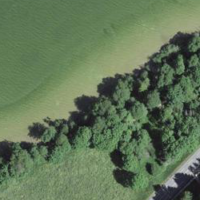
EUNIS habitat code: 24
Species observed at this site:
Caltha palustris
Chloromyia formosa
Cardamine pratensis
Succisa pratensis